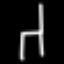
Label: chair